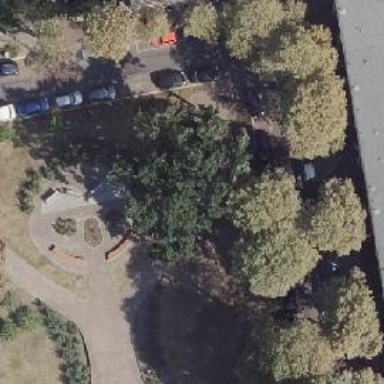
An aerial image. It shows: Park with deciduous broadleaved trees.